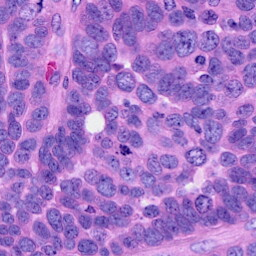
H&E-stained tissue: Ovarian